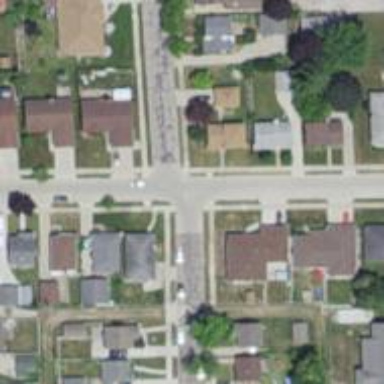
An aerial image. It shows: Residential road with separate sidewalk.